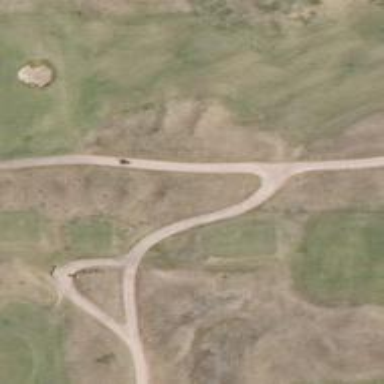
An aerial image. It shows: Pathway for golfing.